Interaction volume radius: 5 \u00c5
Interaction volume height: 25 \u00c5
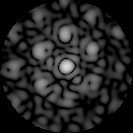
Disorder parameter: 0.6003